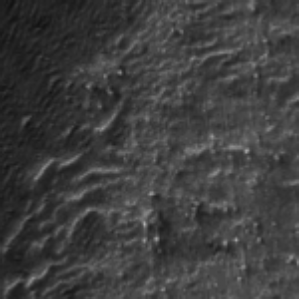
Label: frost